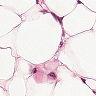
Metastatic tissue present: yes